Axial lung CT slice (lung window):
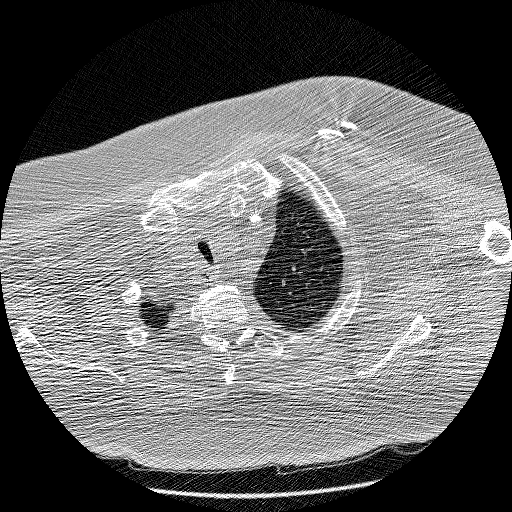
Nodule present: no